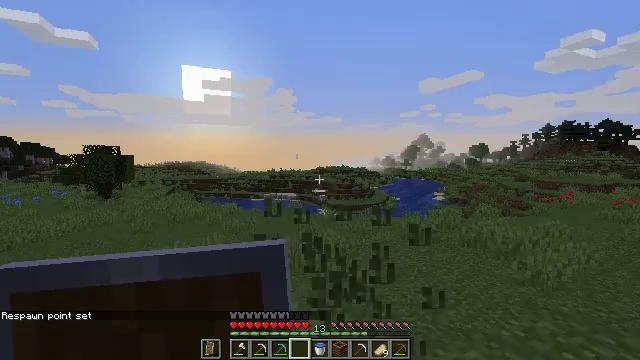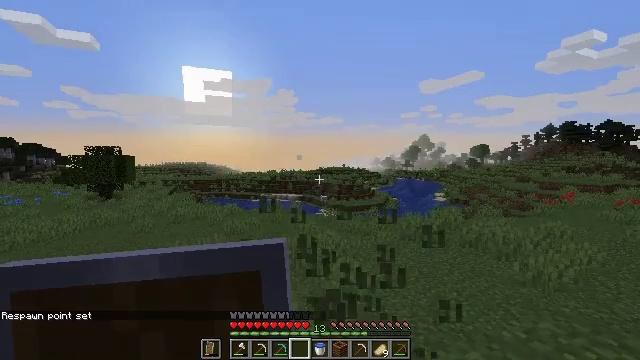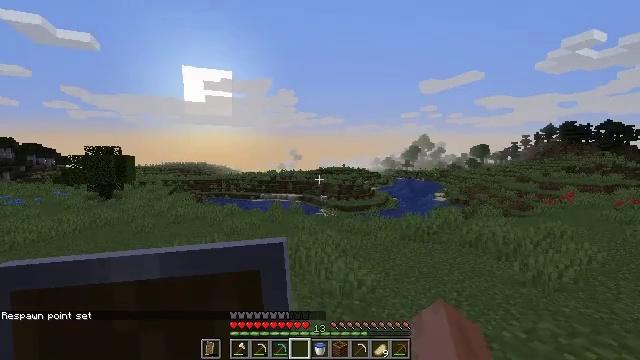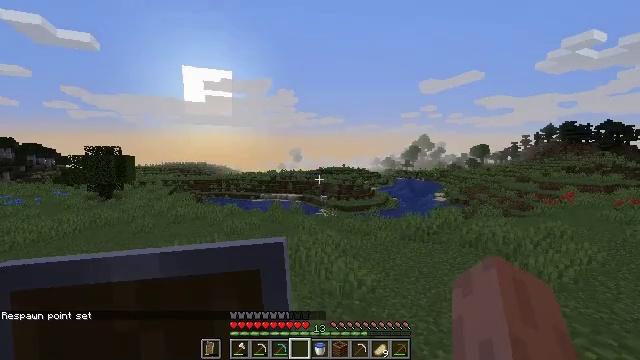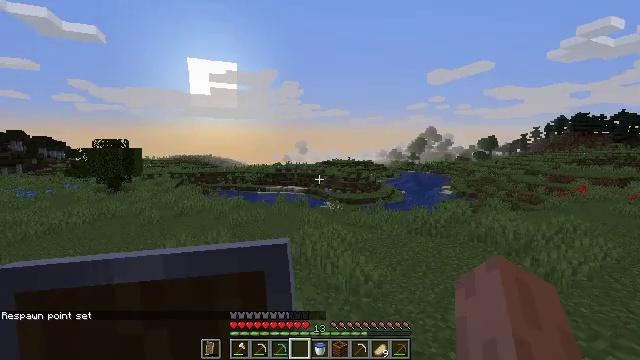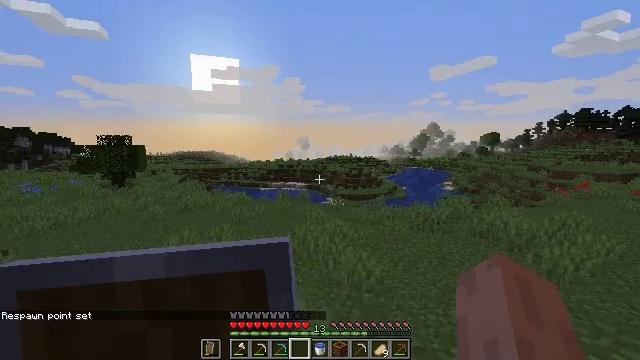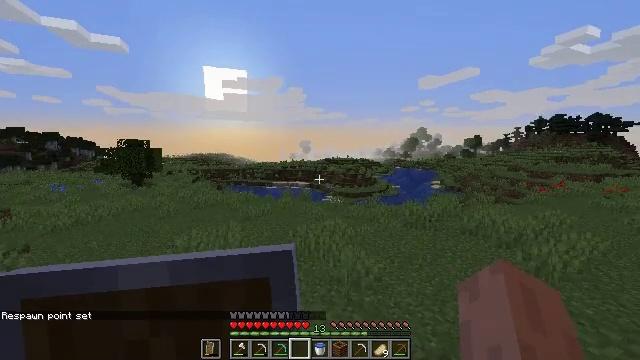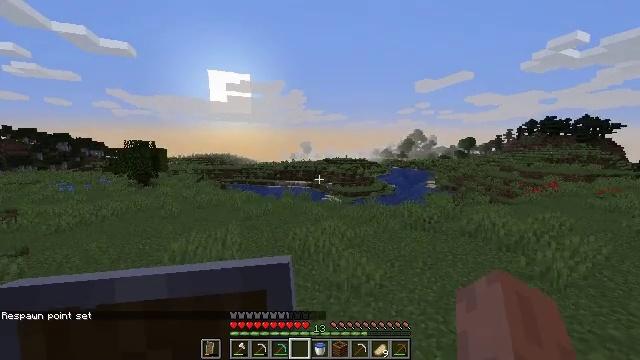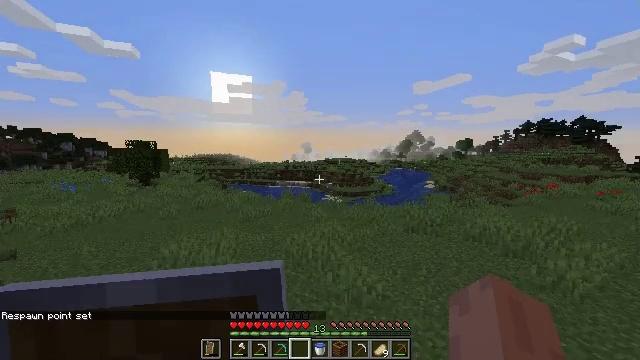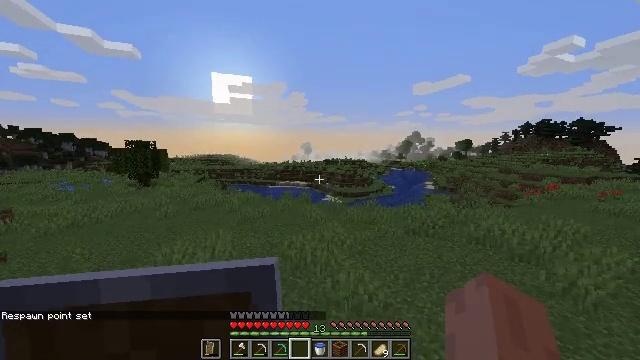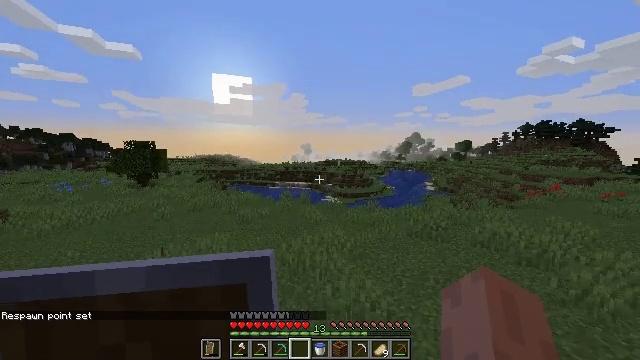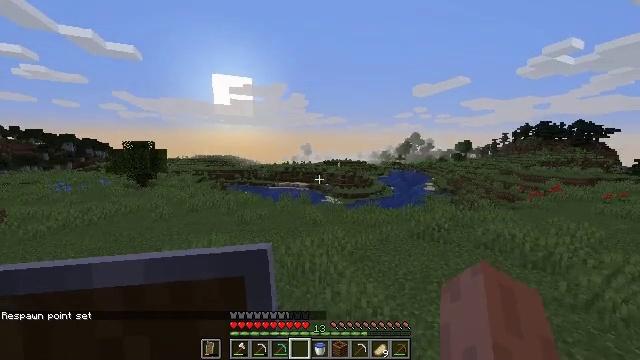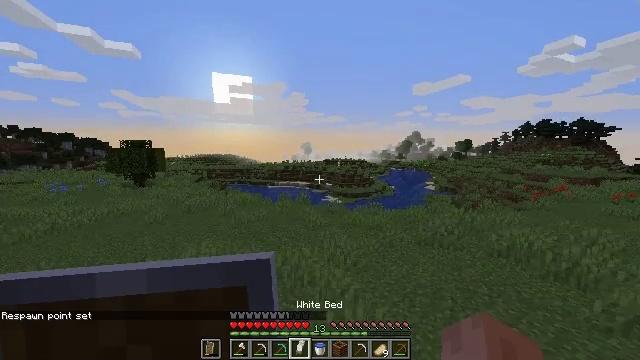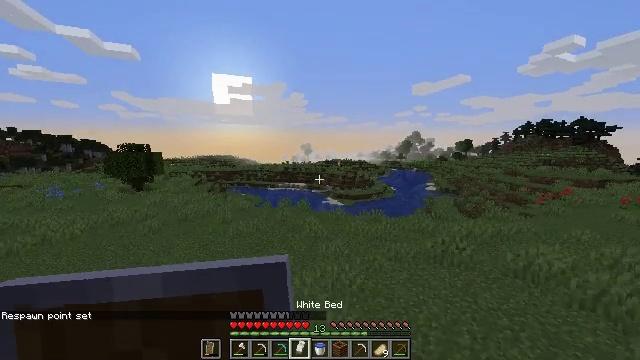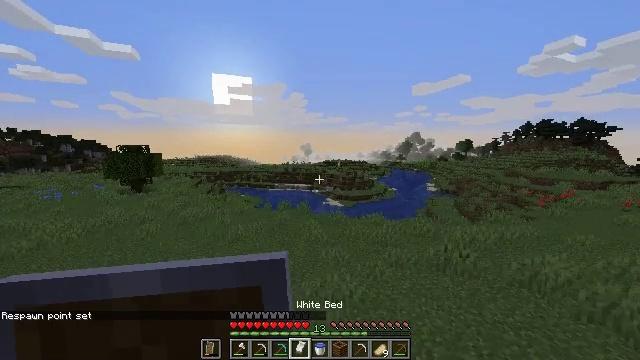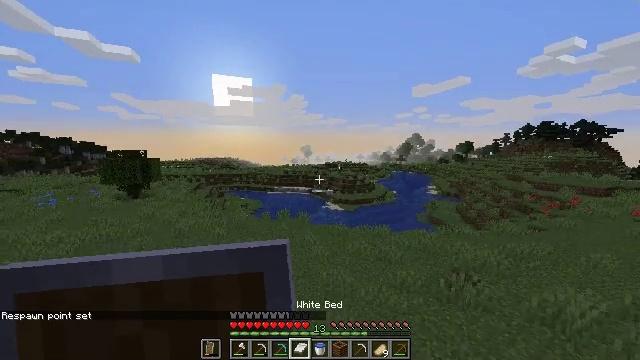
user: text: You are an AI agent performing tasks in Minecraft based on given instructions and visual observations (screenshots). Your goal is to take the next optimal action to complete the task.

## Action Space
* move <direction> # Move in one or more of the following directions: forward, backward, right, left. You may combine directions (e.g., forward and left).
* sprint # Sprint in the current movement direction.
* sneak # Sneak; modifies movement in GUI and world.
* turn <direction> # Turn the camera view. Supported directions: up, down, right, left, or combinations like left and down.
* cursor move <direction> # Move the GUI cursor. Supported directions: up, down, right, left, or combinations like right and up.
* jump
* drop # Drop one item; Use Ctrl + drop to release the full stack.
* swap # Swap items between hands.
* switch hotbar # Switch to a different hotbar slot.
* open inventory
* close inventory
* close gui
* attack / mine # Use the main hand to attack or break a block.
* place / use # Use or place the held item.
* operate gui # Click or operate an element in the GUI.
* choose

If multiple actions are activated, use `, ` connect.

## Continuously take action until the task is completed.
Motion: motion action
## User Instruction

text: Harvest sugar cane from the plant.
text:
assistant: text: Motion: no_op
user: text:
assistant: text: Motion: sprint
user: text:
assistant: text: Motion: sprint
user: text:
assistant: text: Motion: move forward, sprint, turn left and down
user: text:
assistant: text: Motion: move forward, sprint
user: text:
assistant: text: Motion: move forward, sprint
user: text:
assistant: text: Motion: move forward, sprint
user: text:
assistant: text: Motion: move forward, sprint
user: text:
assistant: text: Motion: move forward, sprint
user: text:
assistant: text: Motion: move forward, sprint
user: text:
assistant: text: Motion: move forward, sprint
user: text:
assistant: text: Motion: move forward, sprint
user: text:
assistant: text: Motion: move forward, sprint, jump
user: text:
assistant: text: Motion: move forward, sprint, jump
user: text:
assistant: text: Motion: move forward, sprint, jump
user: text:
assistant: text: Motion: move forward, sprint, jump
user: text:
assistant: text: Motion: move forward, sprint, jump
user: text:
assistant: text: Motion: move forward, sprint, jump
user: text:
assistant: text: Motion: move forward, sprint, jump
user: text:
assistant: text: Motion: move forward, sprint, jump
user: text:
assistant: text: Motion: move forward, sprint
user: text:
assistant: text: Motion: move forward, sprint
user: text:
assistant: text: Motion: move forward, sprint
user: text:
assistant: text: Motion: move forward, sprint
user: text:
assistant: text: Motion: move forward, sprint
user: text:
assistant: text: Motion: move forward, sprint
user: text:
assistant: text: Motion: move forward, sprint
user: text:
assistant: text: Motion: move forward, sprint
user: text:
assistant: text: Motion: move forward, sprint
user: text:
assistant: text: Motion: move forward, sprint